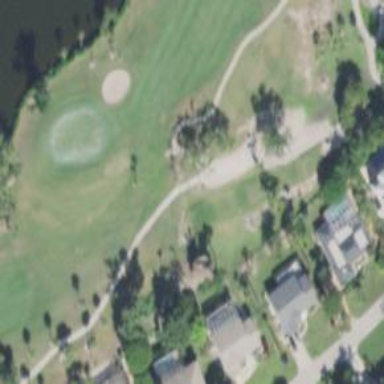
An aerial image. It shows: Golf cartpath that is also road path.